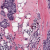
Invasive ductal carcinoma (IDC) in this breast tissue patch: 1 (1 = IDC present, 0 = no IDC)